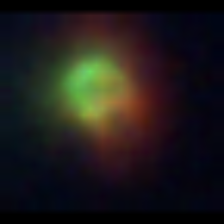
Taxon: NanoPlankton
Group: Other